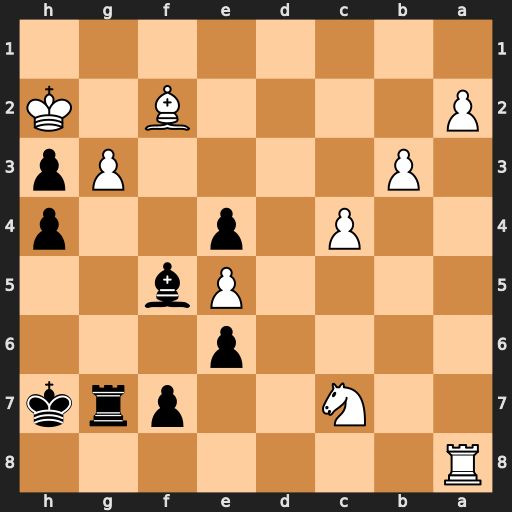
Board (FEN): R7/2N2prk/4p3/4Pb2/2P1p2p/1P4Pp/P4B1K/8
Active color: b
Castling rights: -
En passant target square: -
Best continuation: e3 Be1 hxg3+